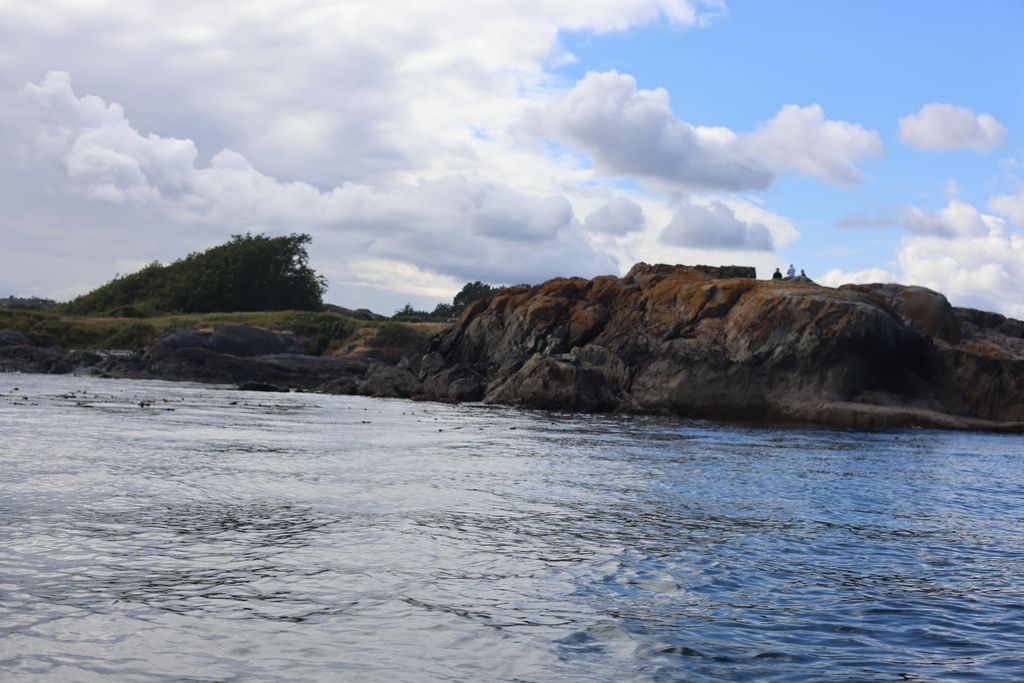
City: victoria